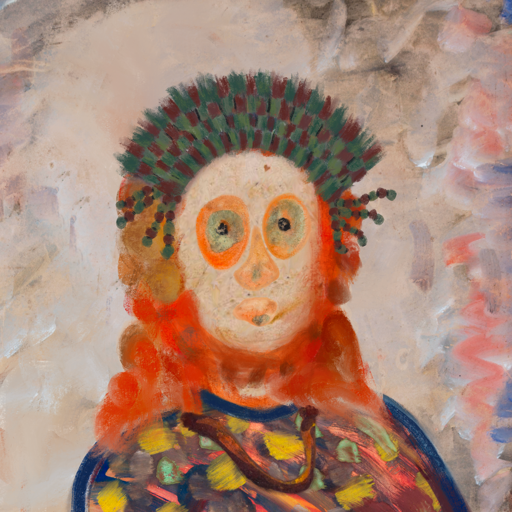
Background: Roy_Bahadur, Head And Neck Front: Rupkatha, Face Front: Childish, Bust: Mother_And_Son_Mother, Hair Front: Rupkatha, Head Accessory: After_Raid_Crown, Second Necklace: Comrade, Necklace: Blank, Baby: Blank